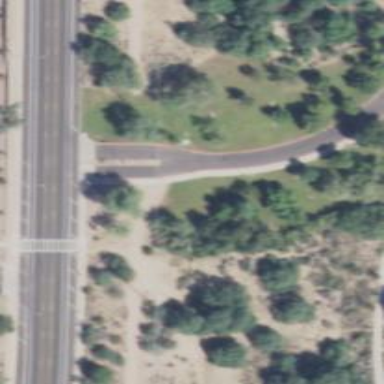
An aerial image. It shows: Service road with asphalt surface. There is sidewalk on the left side.